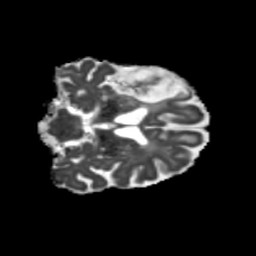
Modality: MD
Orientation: coronal
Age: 75
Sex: male
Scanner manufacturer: siemens
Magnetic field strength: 3 T
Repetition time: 5.25 s
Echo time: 0.08 s